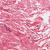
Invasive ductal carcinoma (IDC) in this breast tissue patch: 0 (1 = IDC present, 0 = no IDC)